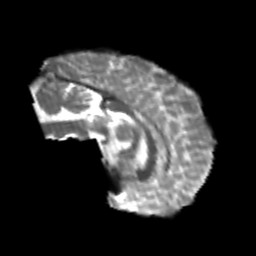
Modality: T2w
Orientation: sagittal
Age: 22
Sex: female
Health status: healthy
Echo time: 0.074 s